Question: How the 'UILabel' can be aligned from bottom. Let say, my label can hold three line of text.If the input text is single line, then this line should come bottom of the label.Please refer the below image for better understanding. The orange area is the full frame of label.Currently it has one line and it is aligned center. So what I want is, it should always aligned bottom regardless of how many lines.

Please suggest your ideas.
Thank you.
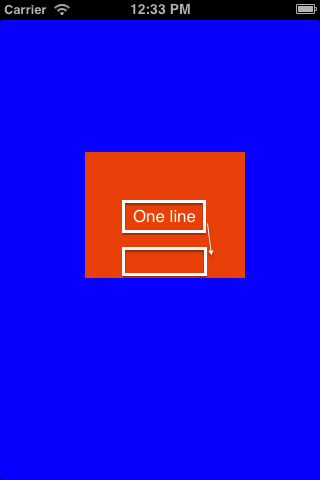
Answer: Here are two ways of doing that...
First set 'numberOfLines' to 0 and then use 'sizeToFit' property of 'UILabel' so your 'UILabel' display with its 'contentSize'.
'''
yourLabel.numberOfLines = 0;
[yourLabel sizeToFit];
'''
See more information from this link: <URL>
Another option is to take 'UITextField' instead of 'UILabel' and set 'userInteractionEnabled' to 'NO' like below...
'''
[yourTextField setUserInteractionEnabled:NO];
'''
and then set the 'contentVerticalAlignment' property to bottom like below...
'''
[yourTextField setContentVerticalAlignment:UIControlContentVerticalAlignmentBottom];
'''
Also, with 'UITextField', we can't achieve multiple lines. So instead we can use 'UITextView' and set its 'userInteractionEnabled' to 'NO'. Then, use the code below to make it bottom aligned.
'''
CGFloat topCorrect = ([label bounds].size.height - [label contentSize].height);
topCorrect = (topCorrect <0.0 ? 0.0 : topCorrect);
label.contentOffset = (CGPoint){.x = 0, .y = -topCorrect};
'''